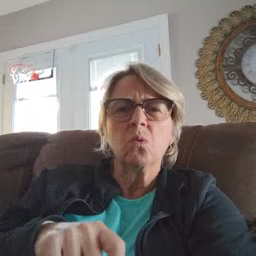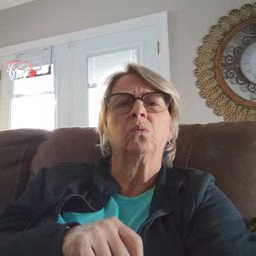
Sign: old